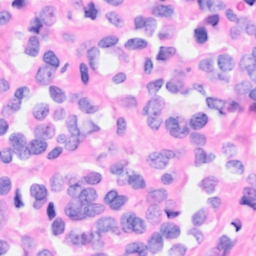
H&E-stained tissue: Breast